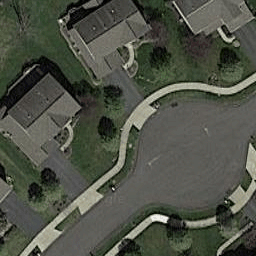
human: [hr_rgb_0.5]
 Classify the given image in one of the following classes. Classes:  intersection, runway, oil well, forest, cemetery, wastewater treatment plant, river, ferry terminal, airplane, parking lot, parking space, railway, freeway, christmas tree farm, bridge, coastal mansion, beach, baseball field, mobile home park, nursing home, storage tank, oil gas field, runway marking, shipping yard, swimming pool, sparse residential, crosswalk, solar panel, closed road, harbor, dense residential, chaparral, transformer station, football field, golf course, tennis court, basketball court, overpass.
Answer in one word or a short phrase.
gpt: closed road